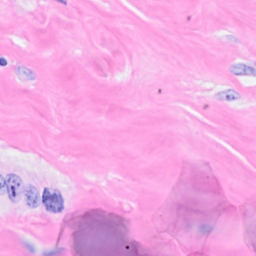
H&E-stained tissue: Breast